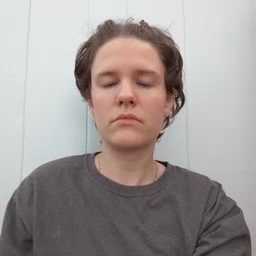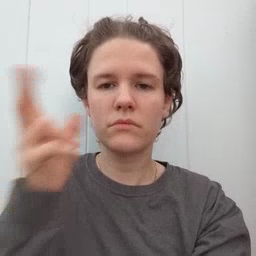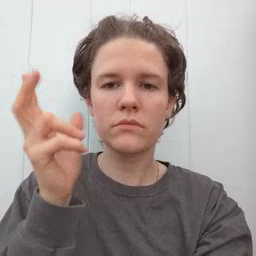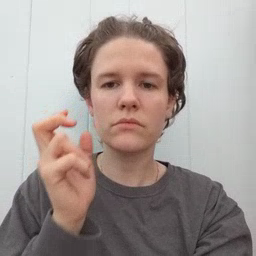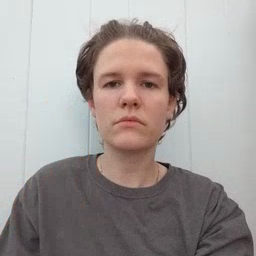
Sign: listen